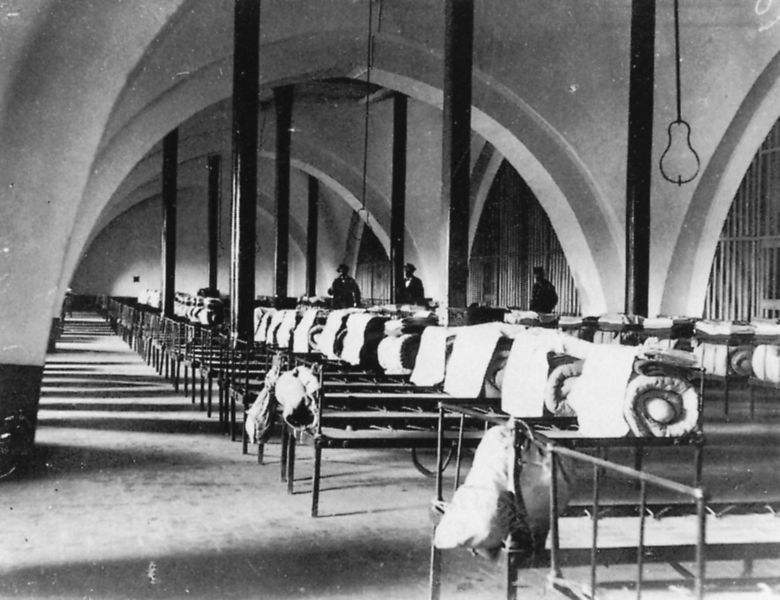
Titel: Abtei in Fontevrault
Standort: Fontevrault (EU - F)
Schlagwörter: schatten, hut, licht, männer, schwarz, säulen, weiss, herren, anzug, gitter, stoff, bogen, leer, mauer, fabrik, angst, halle, foto, fotografie, gewölbe, schwarzweiss, bettzeug, gefängnis, textil, weberei, ordnung, betten, schlafsaal, ballen, aufseher, straflager, aufgerollt, #geräte